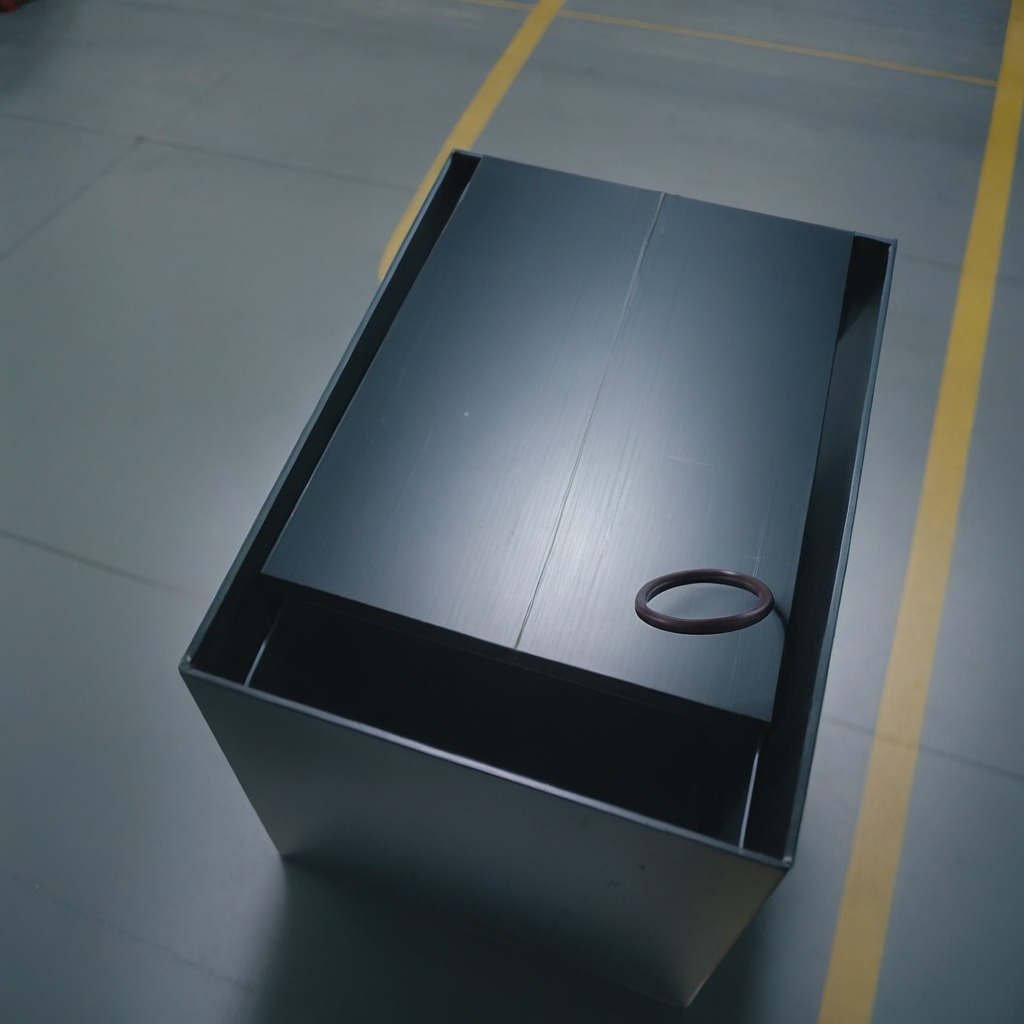
A rubber O-ring is lying on the toolbox surface in an airplane hangar workshop 8K.